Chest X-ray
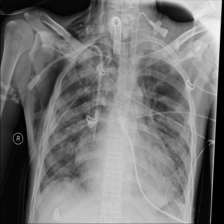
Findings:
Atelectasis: negative
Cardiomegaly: negative
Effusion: negative
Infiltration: negative
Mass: negative
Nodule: negative
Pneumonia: negative
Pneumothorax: positive
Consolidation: negative
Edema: negative
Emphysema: negative
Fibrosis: negative
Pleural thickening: negative
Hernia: negative